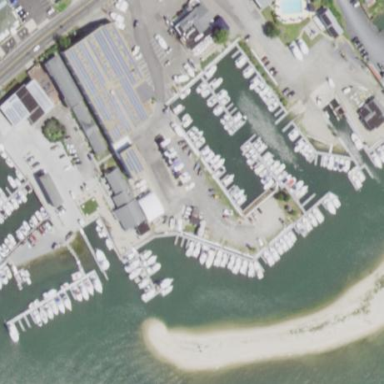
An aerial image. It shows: Marina on leisure land.